Question: How can I stop this from popping up after clicking the OK alert? (Your answer is correct). After clicking OK, the below image pops up.

'''
<script type="text/javascript">
function nameValidate() {
var answer = {Korea: 'seul'},
valid = false,
input_value = document.getElementById('name').value.toLowerCase();
if (input_value == answer.Korea) {
alert ("Your answer is correct!");
valid = true;
}
alert(valid);
return valid;
}
</script>
'''
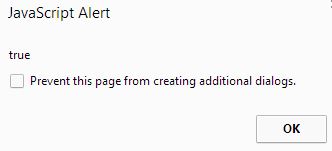
Answer: If you don't want the popup to show true after "Your answer is correct!" but you still want to show the popup false when the answer is wrong, then replace your function with this.
'''
<script type="text/javascript">
function nameValidate() {
var answer = {Korea: 'seul'},
valid = false,
input_value = document.getElementById('name').value.toLowerCase();
if (input_value == answer.Korea) {
alert ("Your answer is correct!");
valid = true;
}
else if(input_value === "")
{
alert("You need to enter an answer")
}
else{
alert("Your answer is incorrect!");
}
return valid;
}
</script>
'''